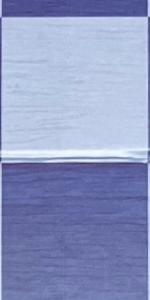
Label: Empty